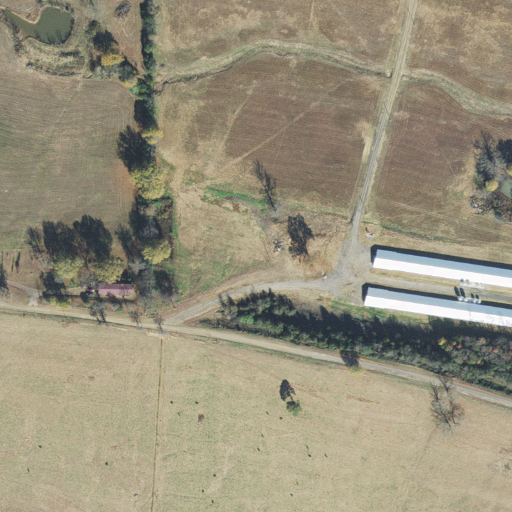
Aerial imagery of ridge(s) in Arkansas named Belleville Ridge containing pasture, barren land, open development, deciduous forest, low intensity development, mixed forest, grassland, medium intensity development, and high intensity development